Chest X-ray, PA view. Patient: 24 years old, sex M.
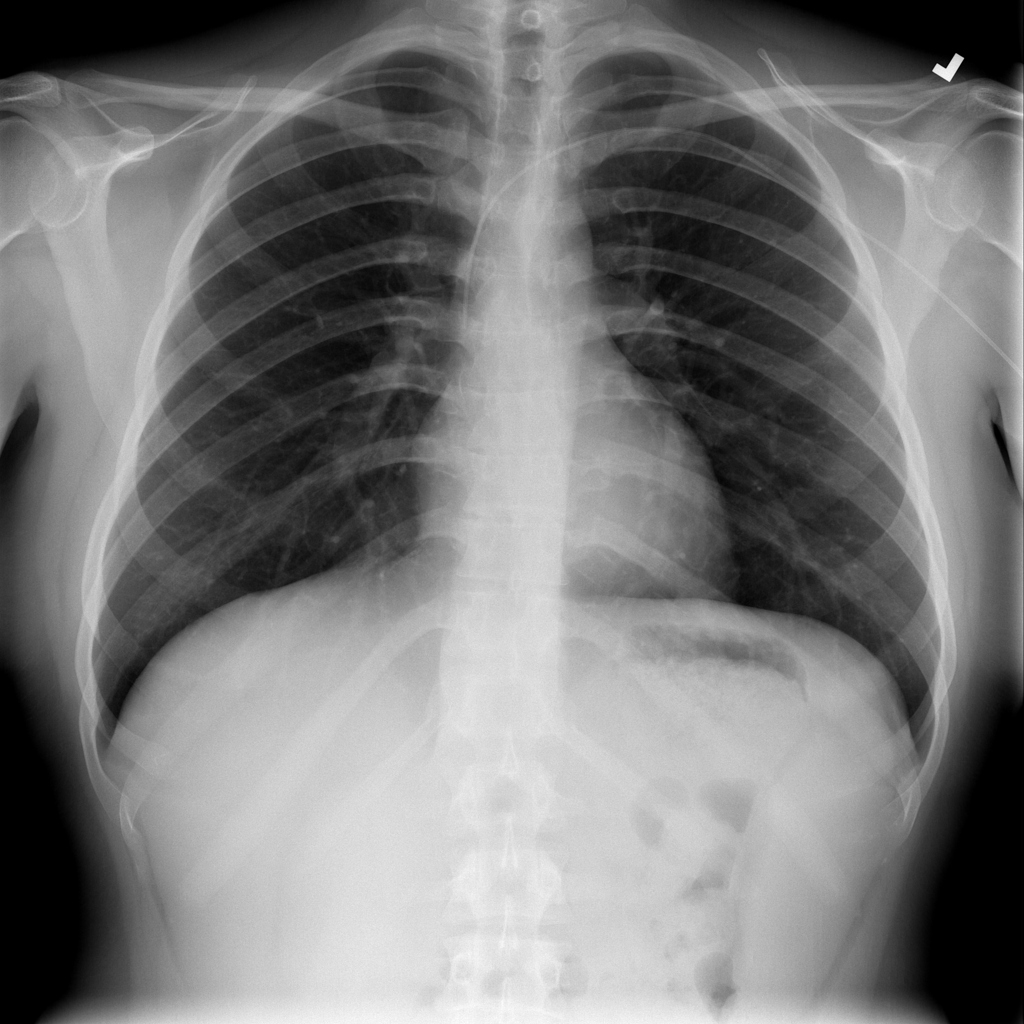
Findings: No Finding